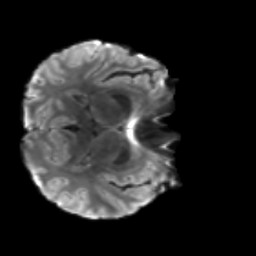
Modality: T2w
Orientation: axial
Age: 25
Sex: male
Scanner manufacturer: siemens
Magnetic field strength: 3 T
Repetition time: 3.5 s
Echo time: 0.086 s